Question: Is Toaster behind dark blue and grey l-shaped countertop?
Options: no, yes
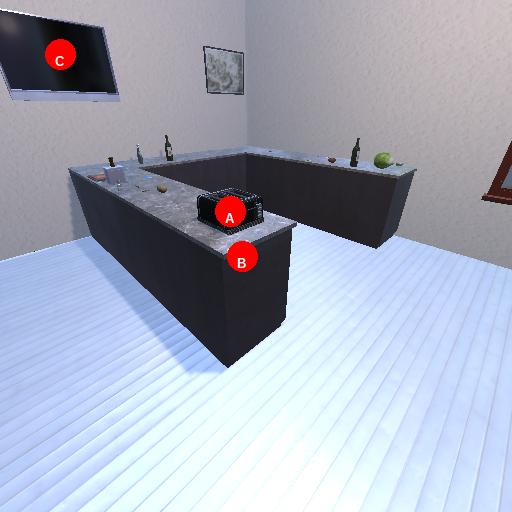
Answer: no